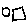
Label: square